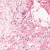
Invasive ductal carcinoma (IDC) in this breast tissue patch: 0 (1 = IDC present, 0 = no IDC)